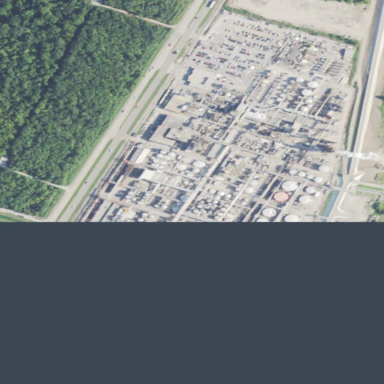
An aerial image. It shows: Industrial area dedicated to chemical works.